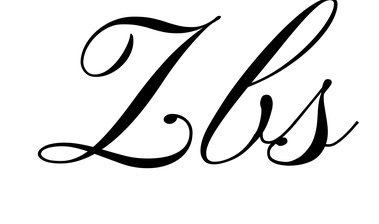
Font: PinyonScript-Regular